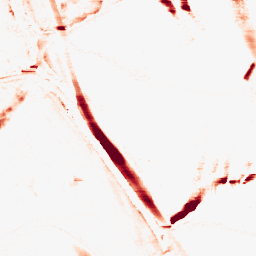
Category: morphological
Decomposition family: morphological_rect
Decomposition parameters: operation: opening
width: 20
height: 3
Upsampling method: bicubic
Upsampling parameters: scale: 4
Upsampling scale: 4